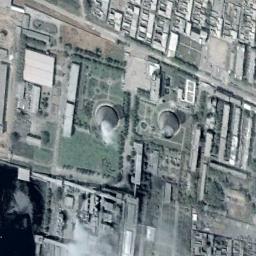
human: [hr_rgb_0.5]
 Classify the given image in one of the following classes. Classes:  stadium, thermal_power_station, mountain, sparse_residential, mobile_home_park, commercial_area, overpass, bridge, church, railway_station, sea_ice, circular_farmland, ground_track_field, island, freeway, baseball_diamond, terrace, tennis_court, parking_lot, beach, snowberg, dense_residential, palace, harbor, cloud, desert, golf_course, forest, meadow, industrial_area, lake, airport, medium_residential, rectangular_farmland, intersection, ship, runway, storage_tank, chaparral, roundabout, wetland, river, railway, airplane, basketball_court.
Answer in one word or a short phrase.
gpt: thermal_power_station